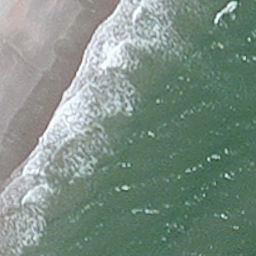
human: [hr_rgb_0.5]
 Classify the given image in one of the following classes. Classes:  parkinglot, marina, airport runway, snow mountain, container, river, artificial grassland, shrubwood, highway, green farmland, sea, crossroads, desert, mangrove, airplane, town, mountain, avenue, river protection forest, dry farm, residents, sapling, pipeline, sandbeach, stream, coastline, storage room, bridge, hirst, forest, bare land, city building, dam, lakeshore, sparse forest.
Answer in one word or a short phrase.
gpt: coastline